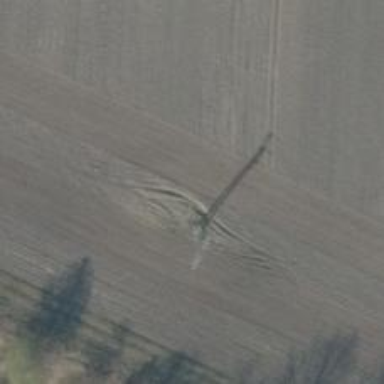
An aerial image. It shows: Power pole.